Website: home-depot
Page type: newsletter-management
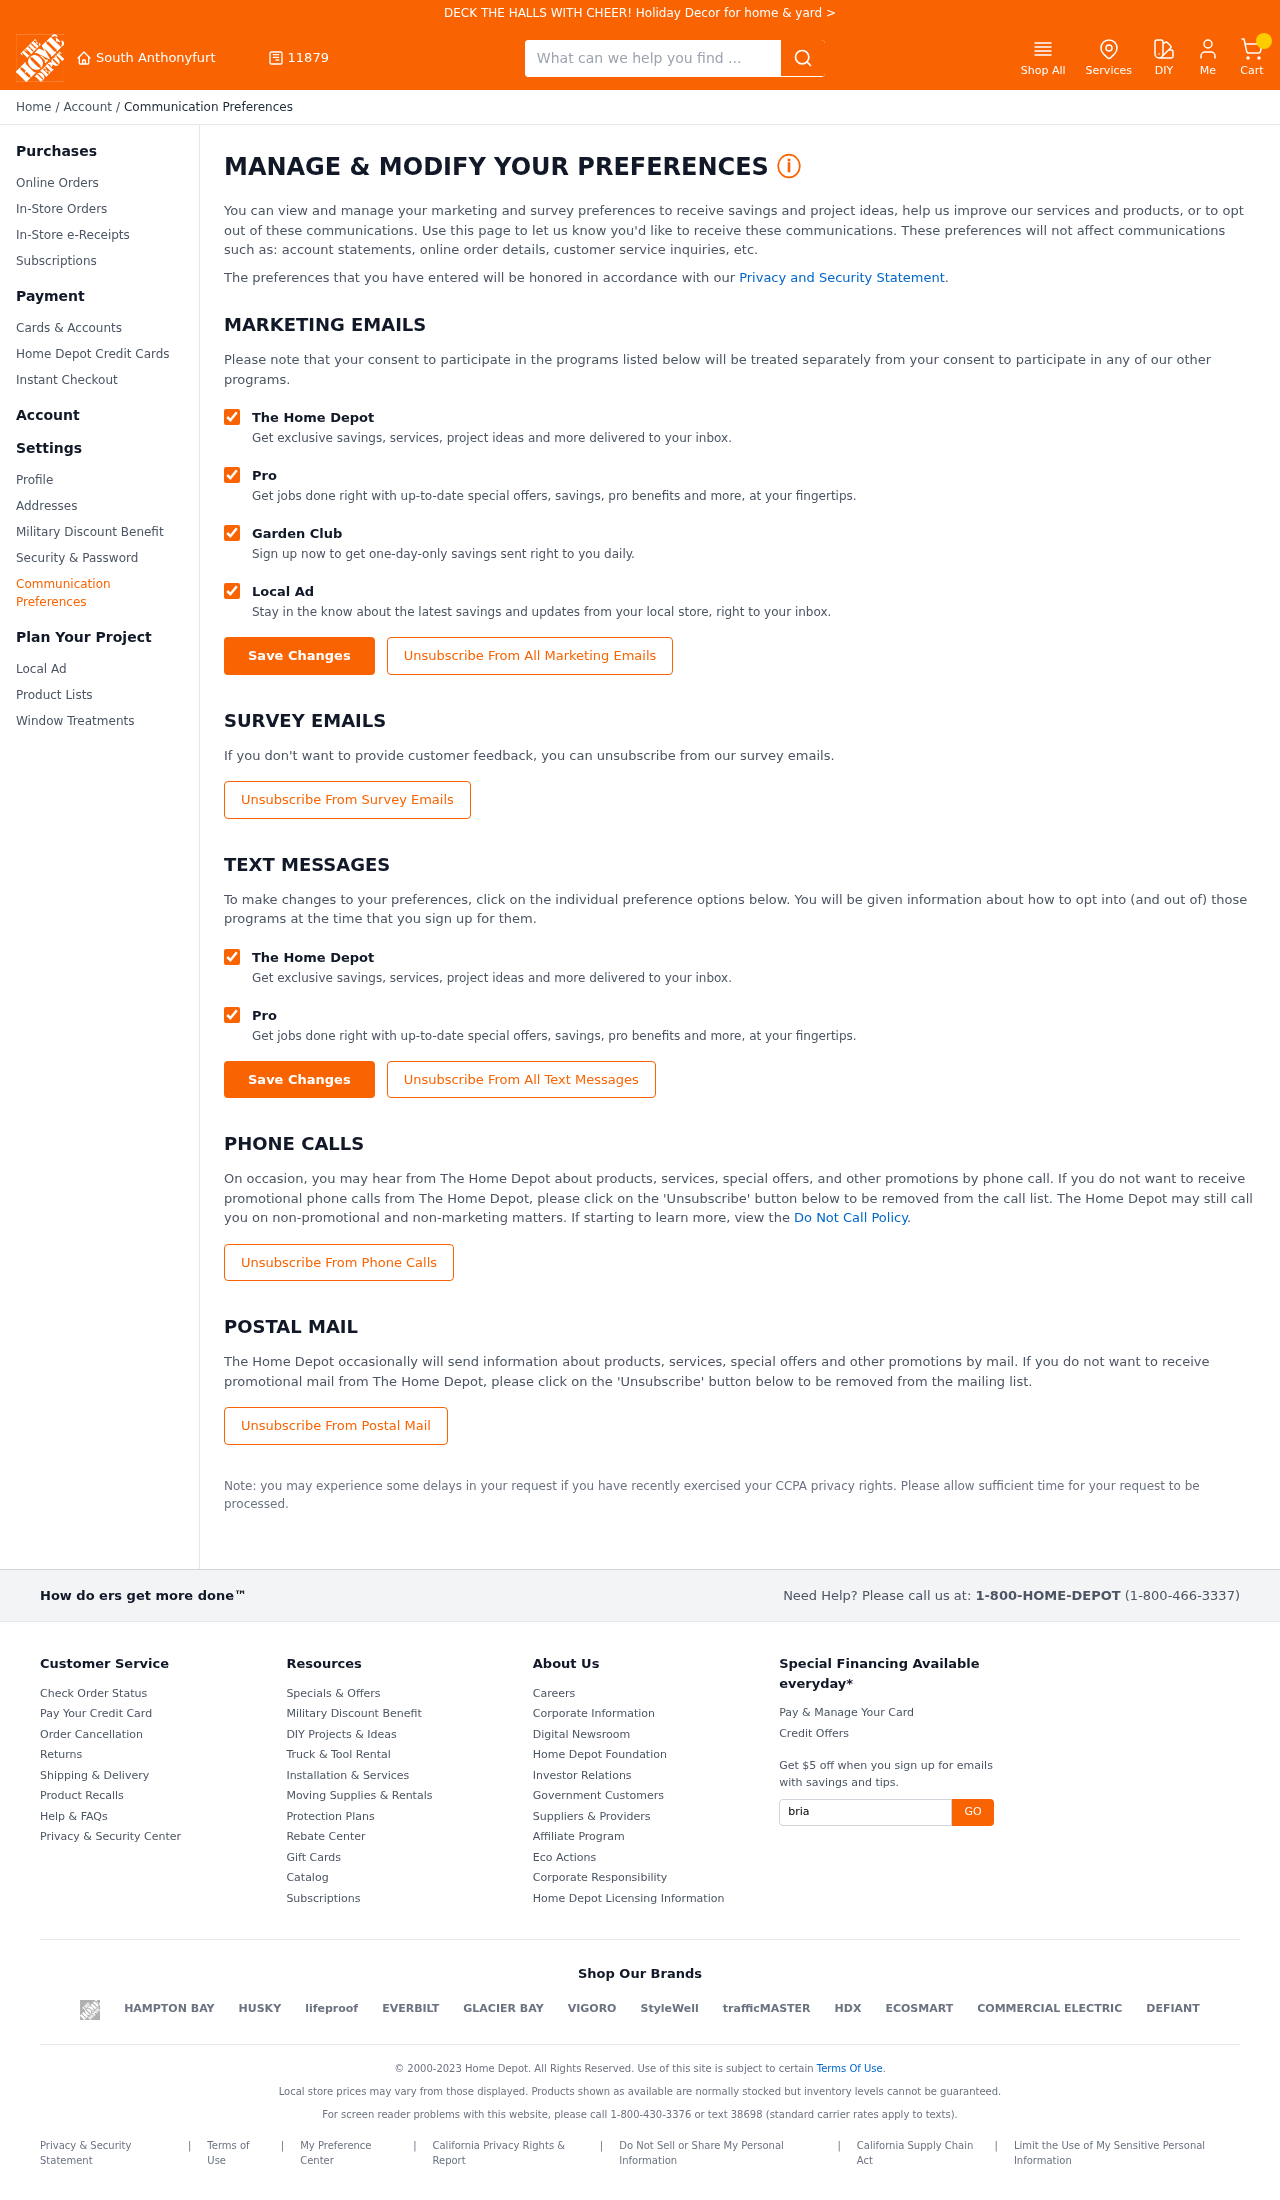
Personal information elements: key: PII_CITY
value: South Anthonyfurt
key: PII_POSTCODE
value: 11879
Search elements: key: HEADER_SEARCH
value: What can we help you find ...